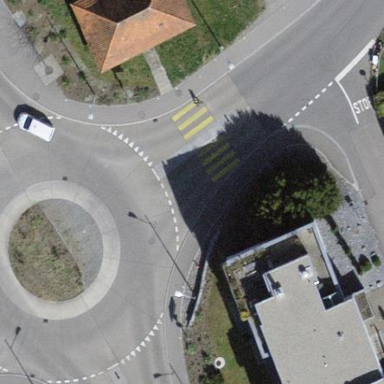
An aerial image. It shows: Secondary road with asphalt surface leading to roundabout junction.